Question: I'm trying to use an external stylesheet for my project and I'm having trouble opening it using the QFile class. I've imported it into the .qrc file, a portion of it looks like this:
'''
<qresource prefix="stylesheets">
<file>Resources/Stylesheet.qss</file>
</qresource>
'''
This is how I am opening and using the file:
'''
QFile stylesheet(":/stylesheets/Resources/Stylesheet.qss");
if (stylesheet.open(QIODevice::ReadOnly | QIODevice::Text))
{
newGameDialog.setStyleSheet(stylesheet.readAll());
stylesheet.close();
}
'''
What could be wrong with this? I am using Visual Studio 2013 with the latest Qt and the VS Qt Add-in. I've also set the project to support QML in "Qt Project Settings".
The .qss file looks like this (it works if set directly as a QString). I'm not sure if the "import" line is needed:
'''
import Qt 5.3.1
QDialog
{
background-color: 'white';
}
'''
It is reading it fine, but the style is not applying. Here it is in debug mode:

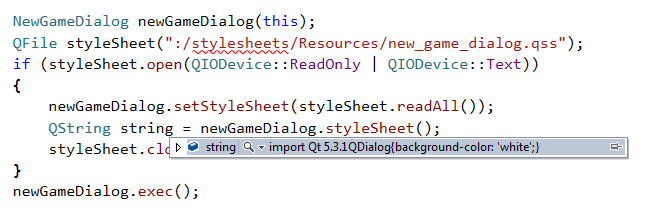
Answer: QDialog does not support "background-color", only "backgroud:".
(Further ideas if that doesnt work:
Maybe forgot to specify Q_OBJECT for newGameDialog class?
Alternatively use Qt Designer to create a QDialog, copy your stylesheet source in the stylesheet property field and see if it works or if the designer shows an error or does apply the style correctly when test-instanciating the dialog (Ctrl+R i think).)